Interaction volume radius: 5 \u00c5
Interaction volume height: 25 \u00c5
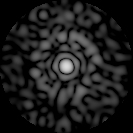
Disorder parameter: 0.8631